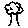
Label: tree